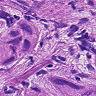
Metastatic tissue present: yes